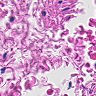
Metastatic tissue present: no